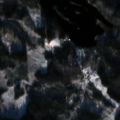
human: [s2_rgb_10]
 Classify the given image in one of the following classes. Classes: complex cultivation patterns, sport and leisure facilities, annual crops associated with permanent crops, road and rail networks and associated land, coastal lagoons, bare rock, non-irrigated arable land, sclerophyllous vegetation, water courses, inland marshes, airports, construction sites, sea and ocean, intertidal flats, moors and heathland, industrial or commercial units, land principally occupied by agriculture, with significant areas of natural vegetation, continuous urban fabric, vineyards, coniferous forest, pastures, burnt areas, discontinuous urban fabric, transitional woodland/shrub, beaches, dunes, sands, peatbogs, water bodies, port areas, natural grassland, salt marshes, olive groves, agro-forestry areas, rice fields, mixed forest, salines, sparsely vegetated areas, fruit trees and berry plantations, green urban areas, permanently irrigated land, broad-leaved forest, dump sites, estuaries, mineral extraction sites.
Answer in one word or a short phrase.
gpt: coniferous forest, mixed forest, water bodies